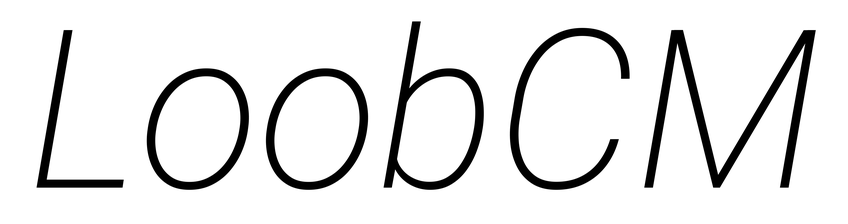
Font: Roboto-Italic_ExtraLight_Italic